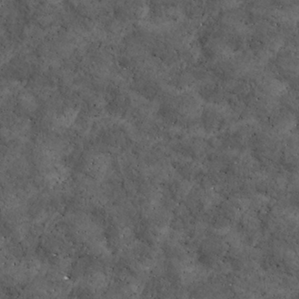
Label: non_frost